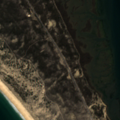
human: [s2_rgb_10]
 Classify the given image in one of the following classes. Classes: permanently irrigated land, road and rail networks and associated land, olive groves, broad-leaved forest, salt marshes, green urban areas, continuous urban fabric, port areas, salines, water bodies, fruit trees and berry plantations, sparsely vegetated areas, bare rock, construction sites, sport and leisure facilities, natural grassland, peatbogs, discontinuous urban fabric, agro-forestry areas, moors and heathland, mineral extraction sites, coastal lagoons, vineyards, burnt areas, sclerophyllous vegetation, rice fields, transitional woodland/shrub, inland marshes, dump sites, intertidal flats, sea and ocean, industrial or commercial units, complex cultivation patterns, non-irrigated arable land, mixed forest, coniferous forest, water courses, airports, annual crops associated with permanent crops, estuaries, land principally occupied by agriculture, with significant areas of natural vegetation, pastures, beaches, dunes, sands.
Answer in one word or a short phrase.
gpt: moors and heathland, transitional woodland/shrub, beaches, dunes, sands, estuaries, sea and ocean